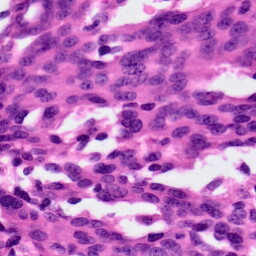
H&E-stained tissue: Ovarian